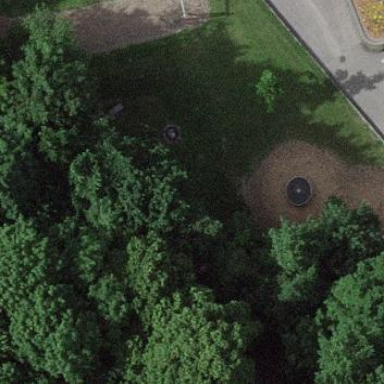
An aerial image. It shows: Playground area for leisure land.